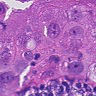
Metastatic tissue present: yes